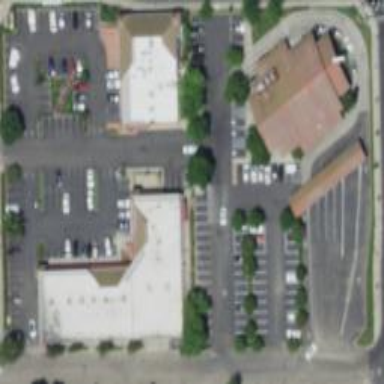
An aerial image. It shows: Commercial area.